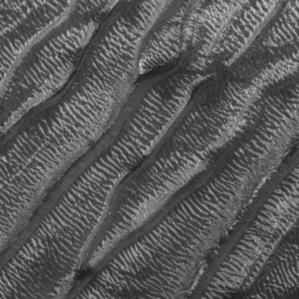
Label: frost